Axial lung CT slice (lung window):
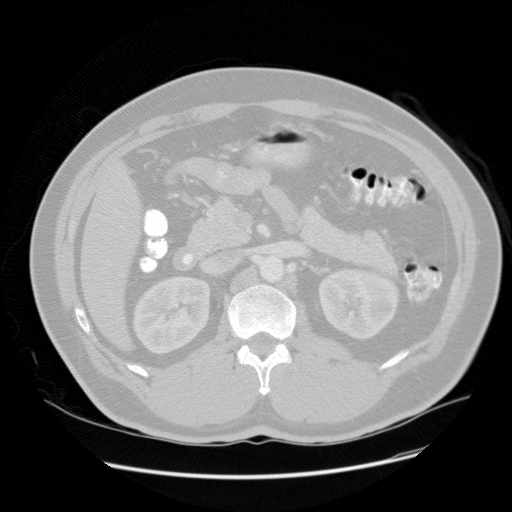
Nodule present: no